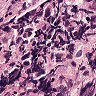
Metastatic tissue present: no